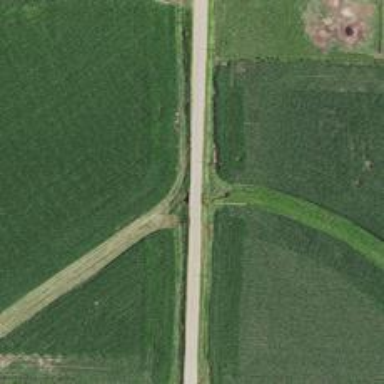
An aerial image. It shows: Unclassified road on bridge.